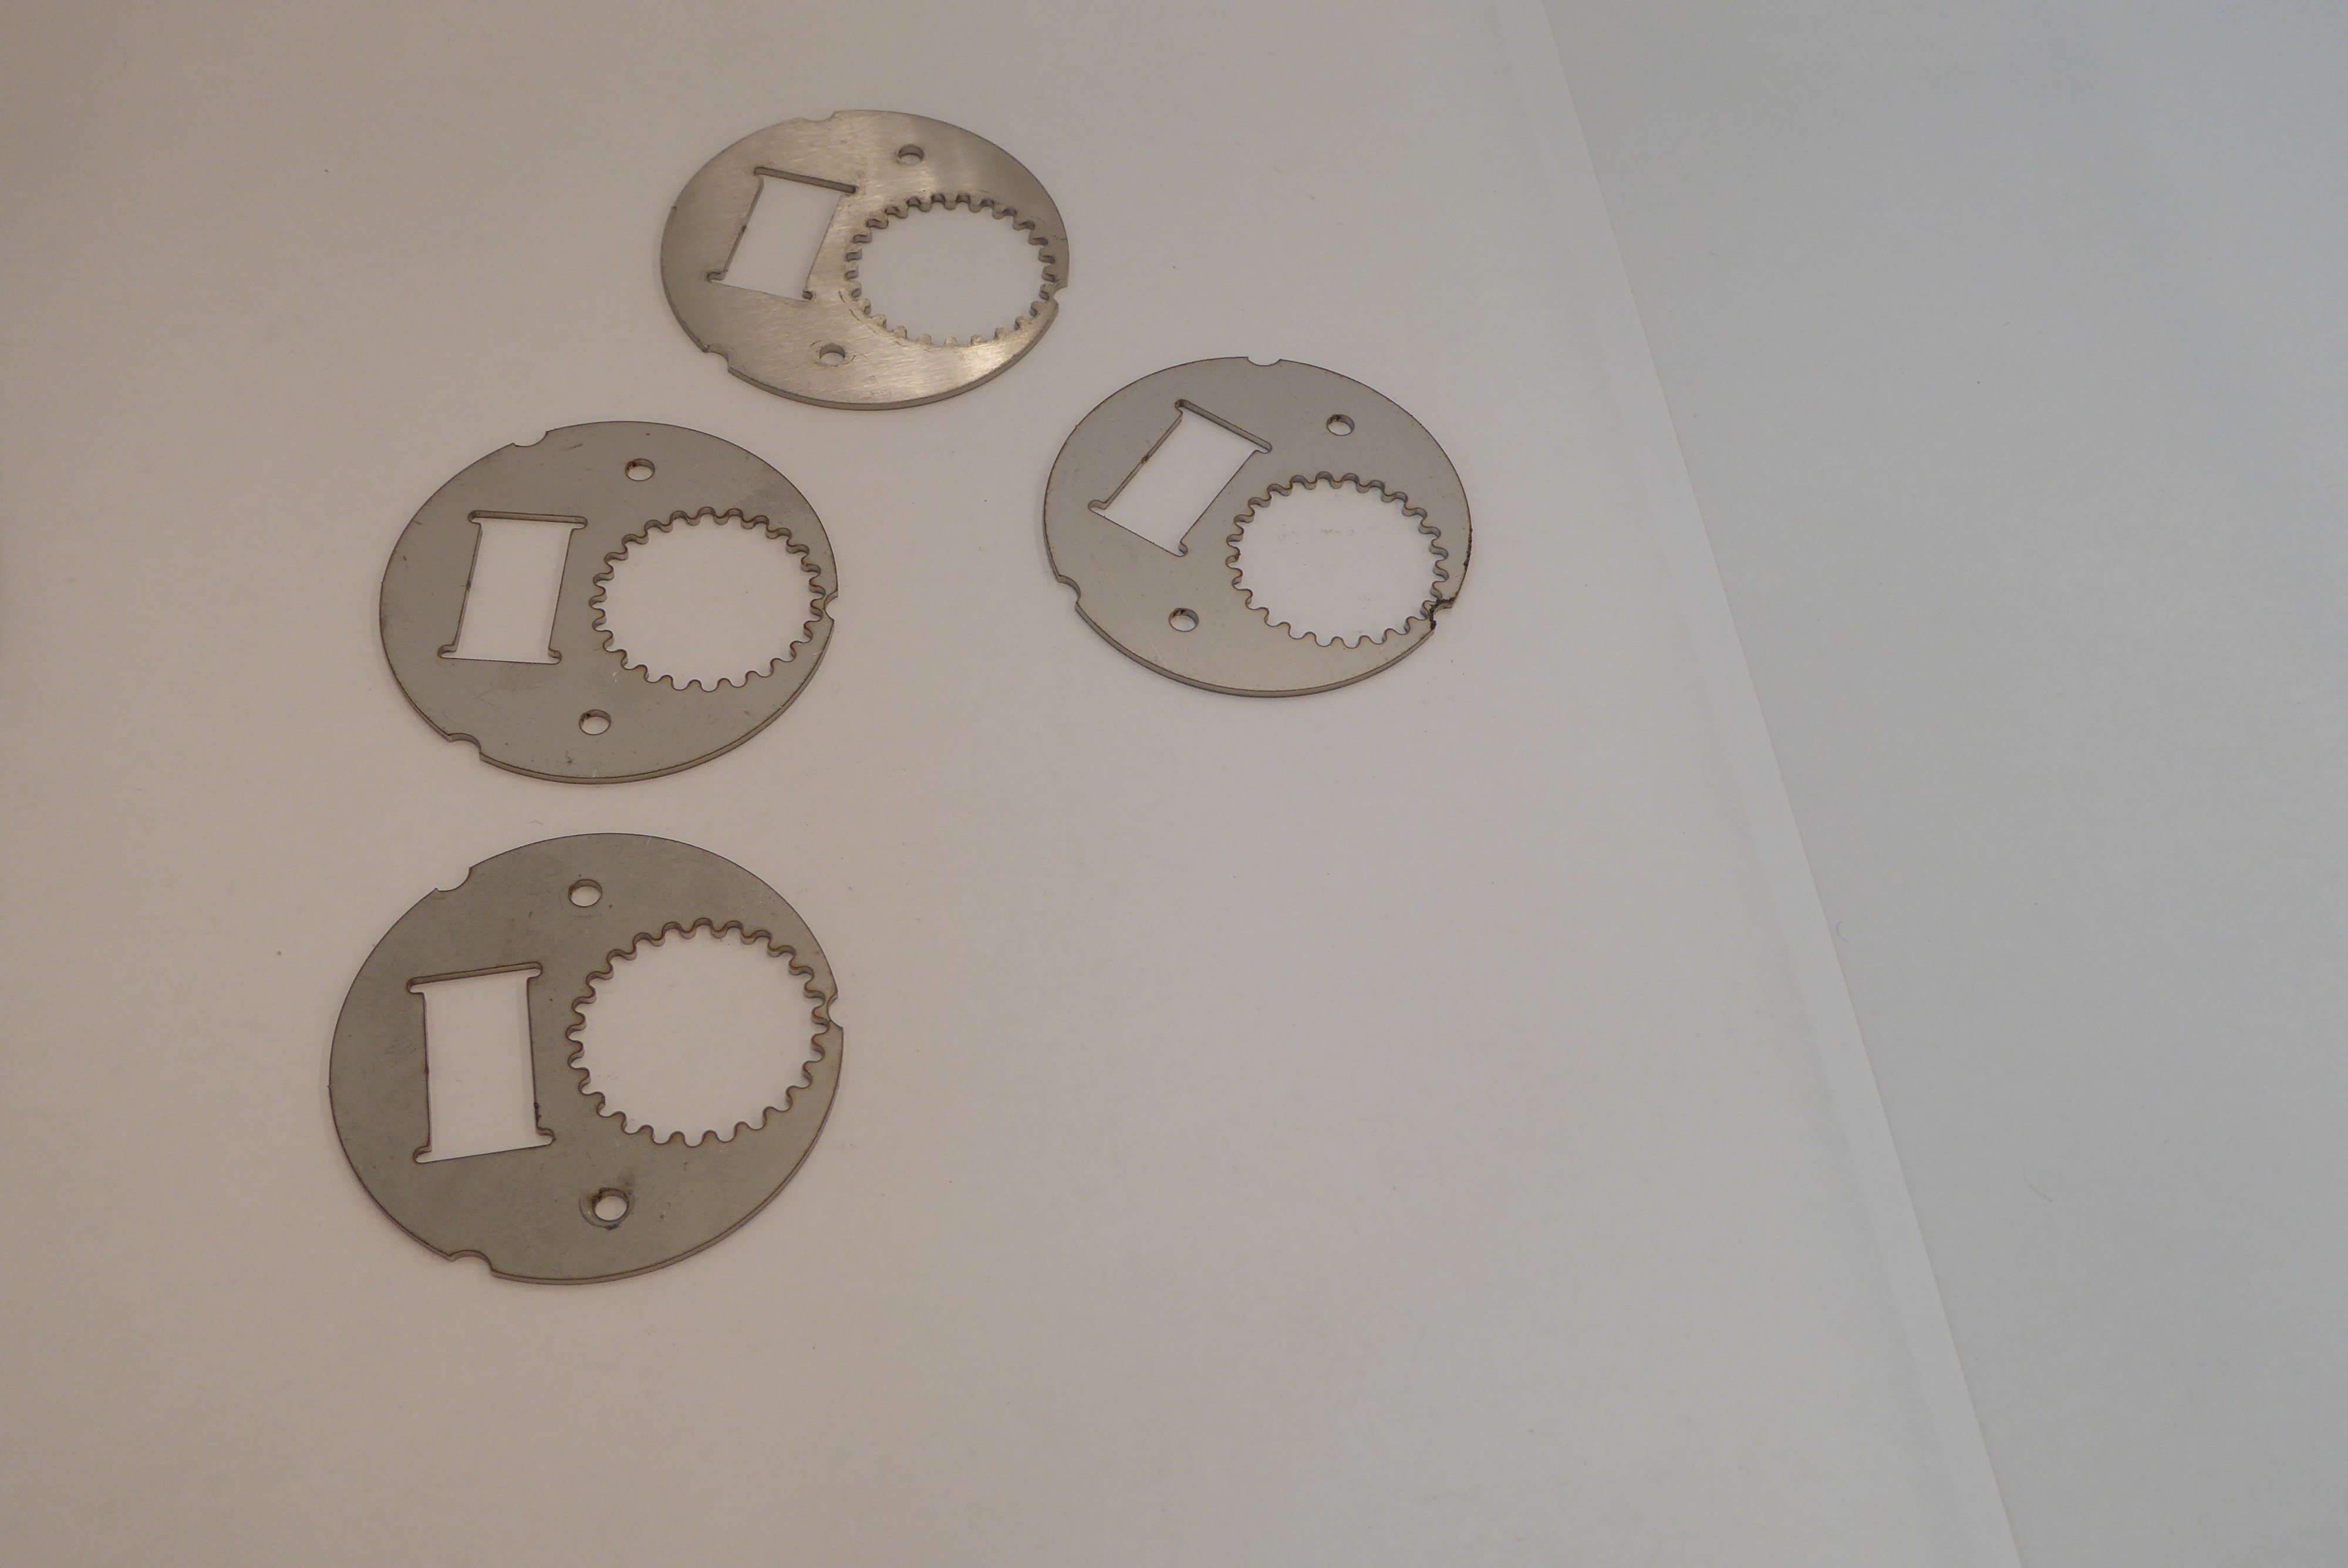
Label: Bottle Opener - Inlay